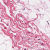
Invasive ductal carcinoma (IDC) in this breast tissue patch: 0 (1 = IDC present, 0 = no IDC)